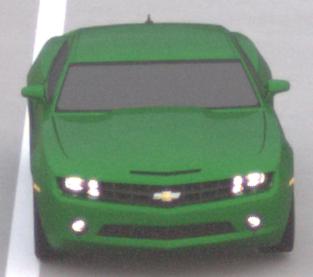
Make: Chevrolet
Model: Camaro Cabriolet 6.2 V8
Detailed model: Camaro (V) Coupé
Model produced from: 2011/09
Model produced until: 2014/02
Doors: 2
Color: green
Road condition: dry road
Daytime: sunrise or sunset
Contrast: low contrast